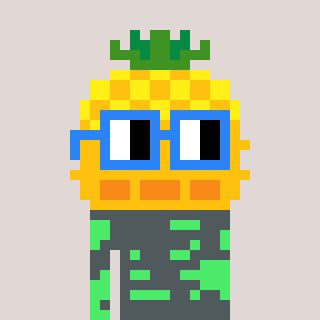
a pixel art character with square blue glasses, a pineapple-shaped head and a teal-colored body on a warm background